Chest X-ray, AP view. Patient: 46 years old, sex F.
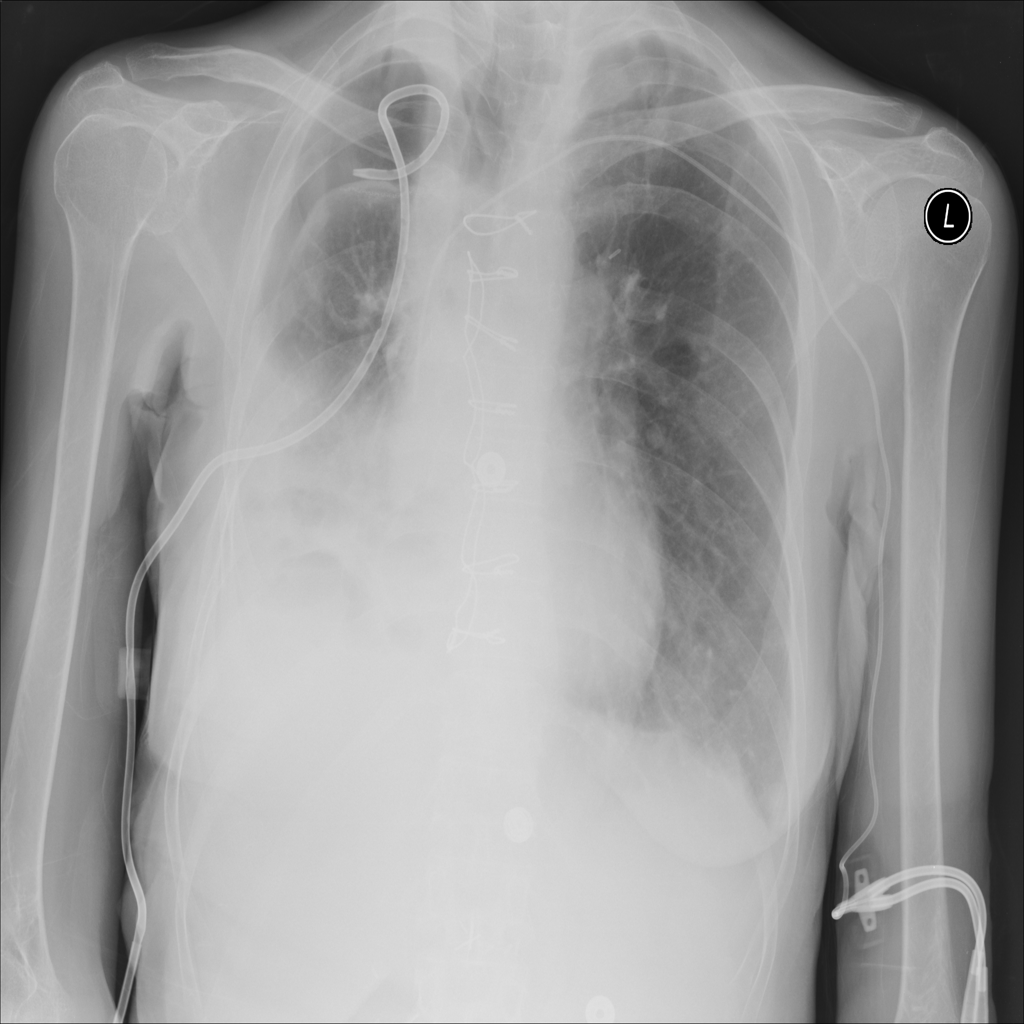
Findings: Effusion, Fibrosis, Pneumothorax